Question: I've got simple class:
'''
#import <Foundation/Foundation.h>
@interface FlurryDelegate : NSObject
@property(assign, atomic) BOOL isWelcomeScreenActionStarted;
@property(assign, atomic) BOOL isJamSessionScreenOpened;
@property(assign, atomic) BOOL isMetadataTransferStarted;
/*
some instance and class methods
*/
@end
'''
I would like in debugger value of this fields but when I make breakpoint I receive object but "0 key/value pairs". What can be a problem?
My code:
'''
- (void)viewDidLoadAndJamSessionIsNotNil {
flurryDelegate = [[FlurryDelegate alloc] init];
[flurryDelegate logUser:self.api.userAccount openJamSession:self.jamSession action:@"New jam session was opened"]; //breakpoint here
/* some code */
}
'''
Debugger:

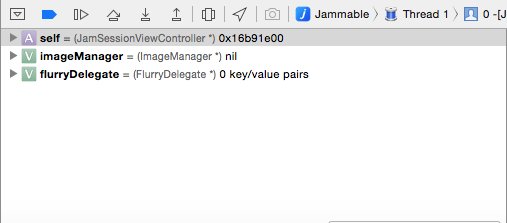
Answer: I was having this exact same issue! I have a very simple class and it was like Xcode thought it was a dictionary.
Quitting Xcode and relaunching it fixed the issue for me.